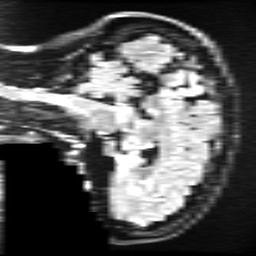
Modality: FLAIR
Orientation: sagittal
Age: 54
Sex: female
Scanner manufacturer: ge
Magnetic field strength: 3 T
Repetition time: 11 s
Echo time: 0.1497 s